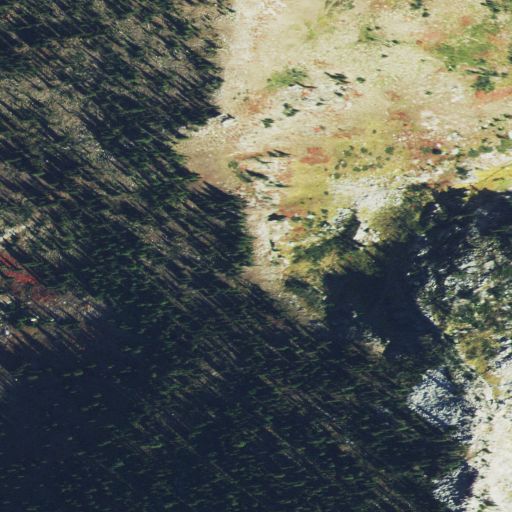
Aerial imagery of gap in Idaho named Jesse Pass containing evergreen forest, shrub, and grassland